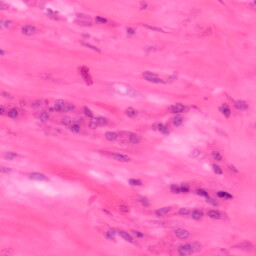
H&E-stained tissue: Colon